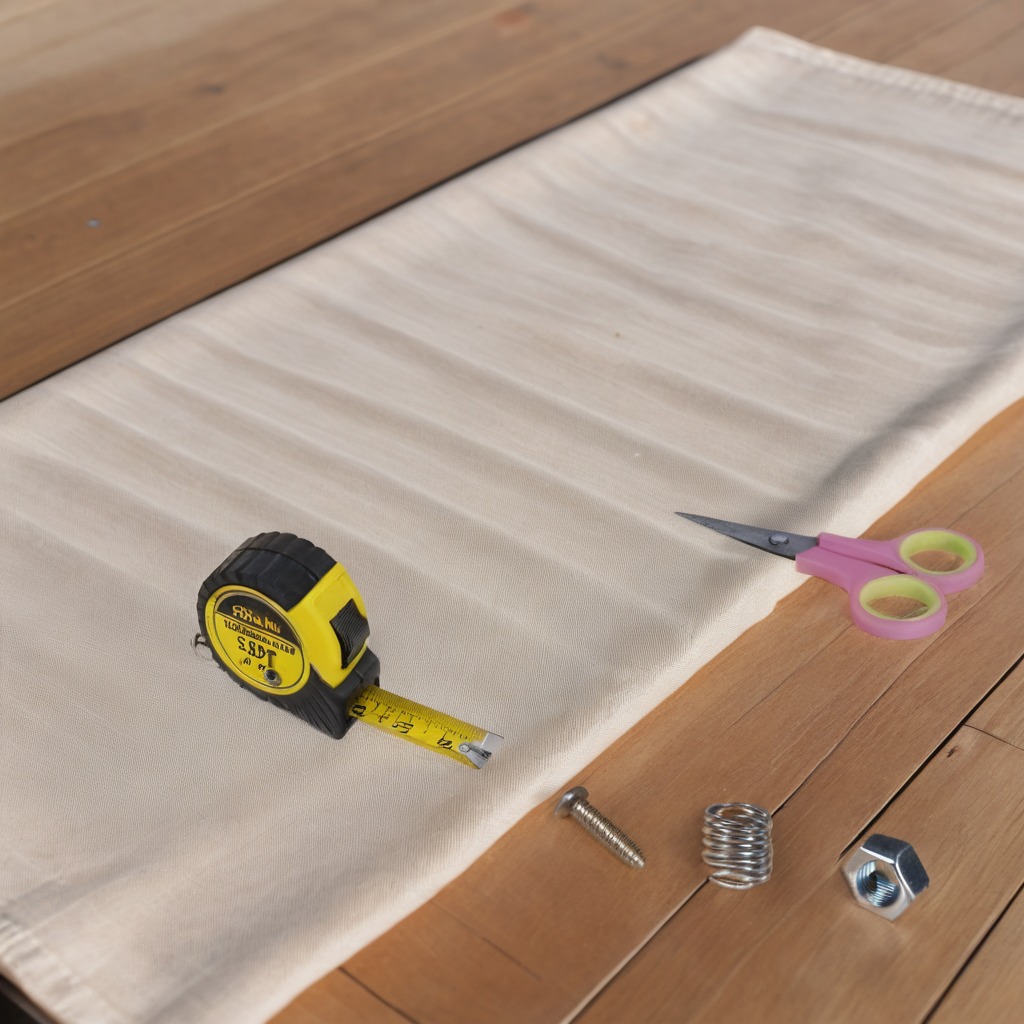
A measuring tape, a metal machine screw, a coiled metal spring, a metal nut, and a pair of scissors are lying on the wooden table.